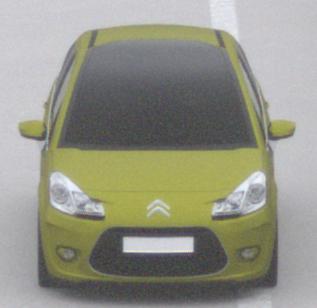
Make: Citroen
Model: C3 1.1
Detailed model: C3 (II)
Model produced from: 2010/01
Model produced until: 2012/03
Doors: 5
Color: yellow
Road condition: dry road
Daytime: midday
Contrast: low contrast